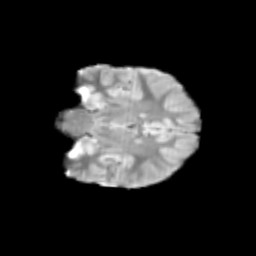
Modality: T2w
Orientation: coronal
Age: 9
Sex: female
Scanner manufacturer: siemens
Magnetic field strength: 3 T
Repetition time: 3.8 s
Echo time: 0.07 s